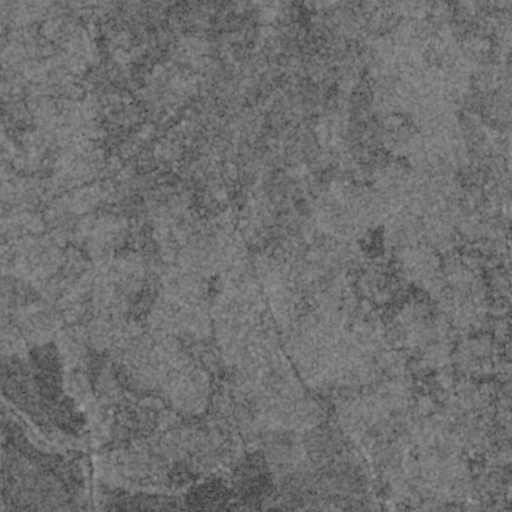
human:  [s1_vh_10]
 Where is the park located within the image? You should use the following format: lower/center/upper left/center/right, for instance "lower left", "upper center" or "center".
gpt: The park is located in the lower right of the image.
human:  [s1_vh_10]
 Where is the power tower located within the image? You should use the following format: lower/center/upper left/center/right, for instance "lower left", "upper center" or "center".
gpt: The power tower is located in the lower of the image.
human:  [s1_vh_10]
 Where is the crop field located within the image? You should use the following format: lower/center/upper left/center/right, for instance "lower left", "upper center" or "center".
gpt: There is no crop field in the image.

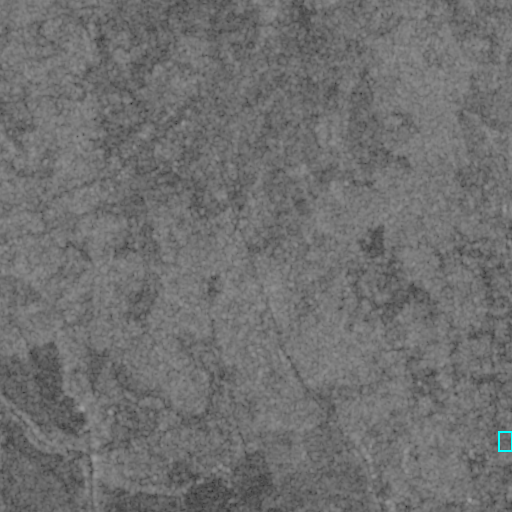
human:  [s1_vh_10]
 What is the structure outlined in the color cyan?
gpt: The structure outlined in cyan is a park.
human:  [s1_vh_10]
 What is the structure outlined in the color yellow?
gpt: There is no yellow outline.